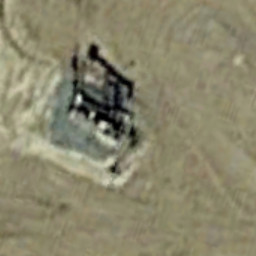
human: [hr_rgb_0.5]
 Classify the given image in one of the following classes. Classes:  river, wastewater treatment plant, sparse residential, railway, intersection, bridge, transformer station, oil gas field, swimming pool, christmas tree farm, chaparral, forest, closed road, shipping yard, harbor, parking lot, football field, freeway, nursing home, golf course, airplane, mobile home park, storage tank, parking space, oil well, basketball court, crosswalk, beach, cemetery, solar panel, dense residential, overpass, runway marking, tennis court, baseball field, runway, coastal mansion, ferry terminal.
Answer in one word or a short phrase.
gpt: oil well